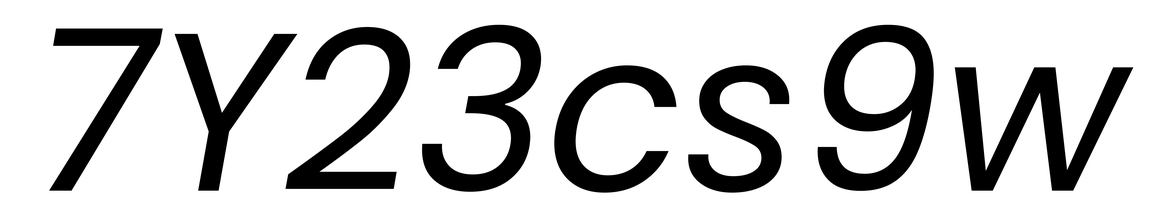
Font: Poppins-Italic